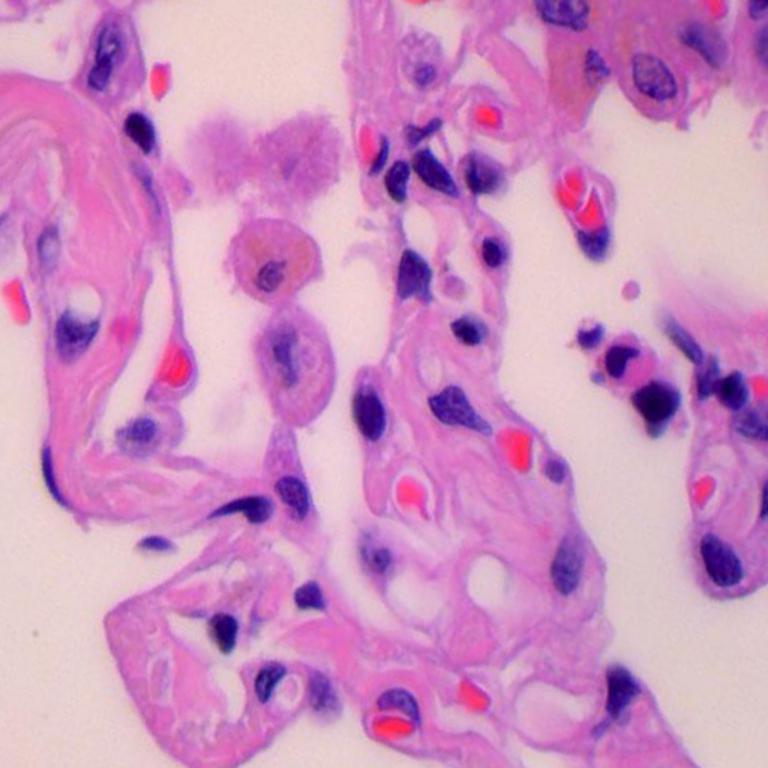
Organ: lung
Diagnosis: benign